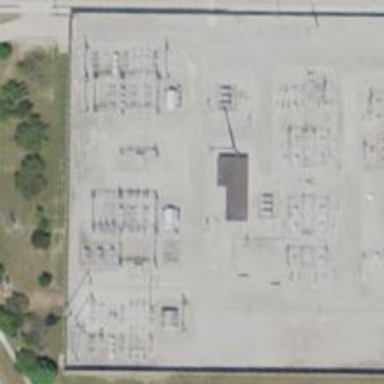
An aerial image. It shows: Switch for power supply.